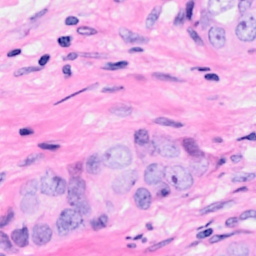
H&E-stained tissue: Breast